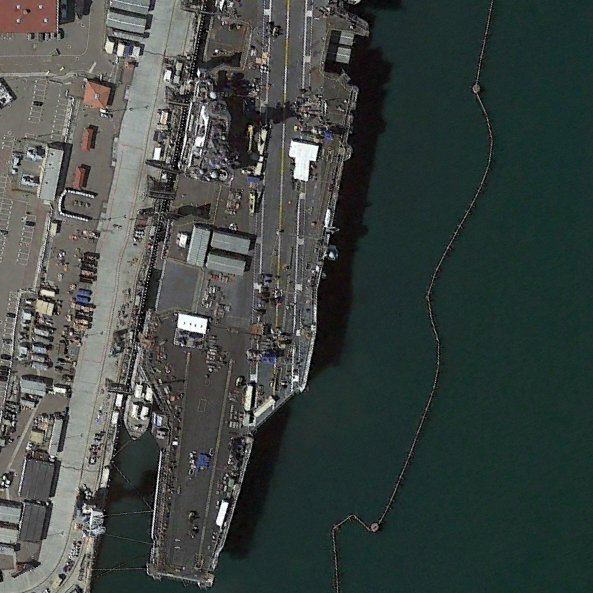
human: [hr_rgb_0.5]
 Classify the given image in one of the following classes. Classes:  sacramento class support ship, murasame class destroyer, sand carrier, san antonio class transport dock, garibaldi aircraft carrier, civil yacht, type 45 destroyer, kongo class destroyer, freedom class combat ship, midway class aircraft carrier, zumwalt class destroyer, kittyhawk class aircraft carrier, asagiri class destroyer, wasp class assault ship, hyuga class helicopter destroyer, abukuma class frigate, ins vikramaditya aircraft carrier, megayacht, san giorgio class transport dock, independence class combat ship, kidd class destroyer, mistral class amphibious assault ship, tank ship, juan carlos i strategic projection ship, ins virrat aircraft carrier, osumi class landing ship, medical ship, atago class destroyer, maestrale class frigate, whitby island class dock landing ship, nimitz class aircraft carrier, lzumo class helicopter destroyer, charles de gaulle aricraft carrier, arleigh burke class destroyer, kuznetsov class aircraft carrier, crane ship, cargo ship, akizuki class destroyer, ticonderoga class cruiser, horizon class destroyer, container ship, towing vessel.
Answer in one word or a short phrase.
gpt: Nimitz class aircraft carrier